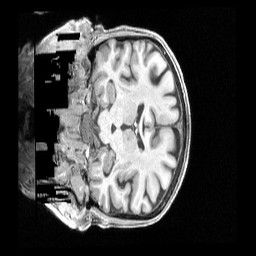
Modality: T1w
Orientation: coronal
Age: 68
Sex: female
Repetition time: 2.4 s
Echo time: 0.00222 s